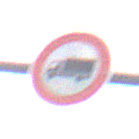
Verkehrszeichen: VerbotFuerKraftfahrzeugeUeberDreiKommaFuenfTonnen
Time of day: Midday
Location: Outdoor (Suburban)
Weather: Overcast
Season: NotSpecified
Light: Natural